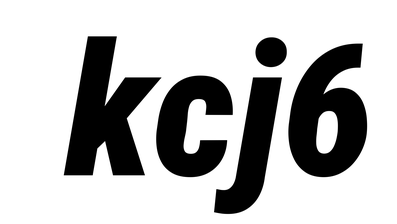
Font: Roboto-Italic_Condensed_Black_Italic